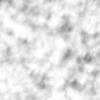
Label: no_change